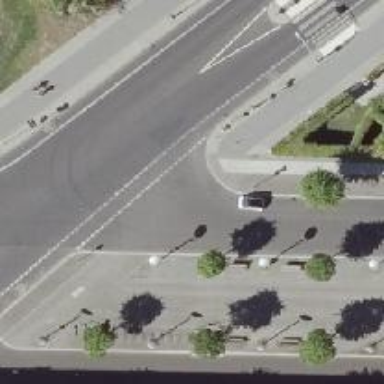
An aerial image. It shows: Unmarked road crossing.